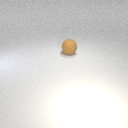
large brown rubber sphere